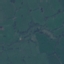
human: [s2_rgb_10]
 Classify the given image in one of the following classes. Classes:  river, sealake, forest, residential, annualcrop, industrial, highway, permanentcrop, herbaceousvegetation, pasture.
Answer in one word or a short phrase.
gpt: Pasture